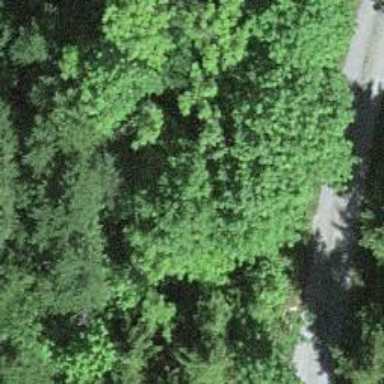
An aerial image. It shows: Culvert tunnel.